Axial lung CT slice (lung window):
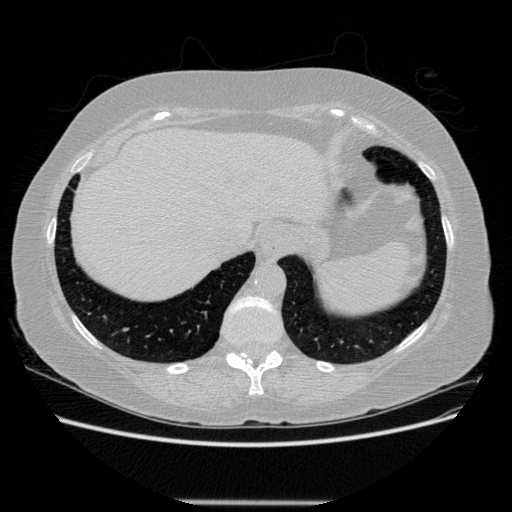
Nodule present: no